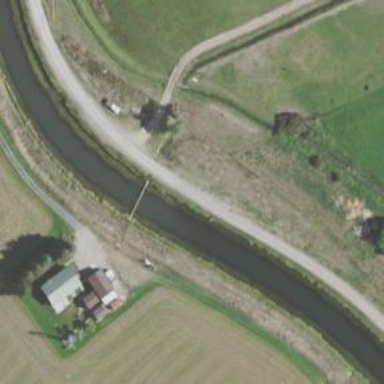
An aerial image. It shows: Canal.